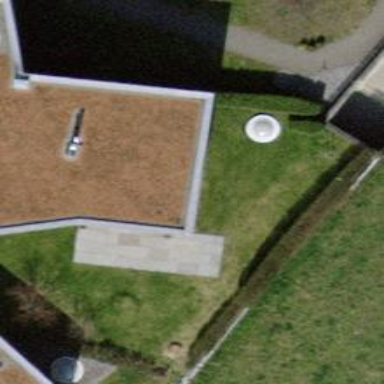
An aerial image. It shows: Concrete driveway.